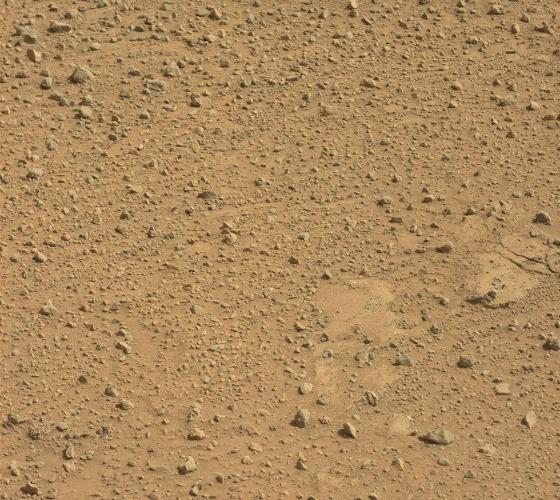
Terrain classes present: Bedrock, Gravel / Sand / Soil, Rock, Shadow